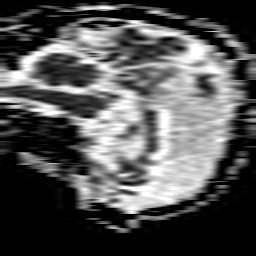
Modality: ADC
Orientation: sagittal
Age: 88
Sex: male
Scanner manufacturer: philips
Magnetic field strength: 1.5 T
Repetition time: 3.643 s
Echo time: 0.09255 s